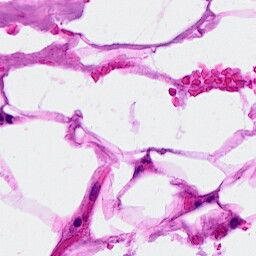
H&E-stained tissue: Breast